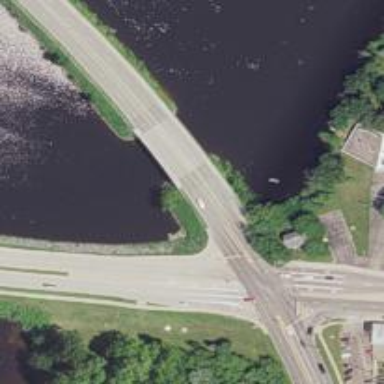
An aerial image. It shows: Primary_link highway crossing bridge.